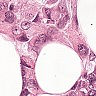
Metastatic tissue present: yes